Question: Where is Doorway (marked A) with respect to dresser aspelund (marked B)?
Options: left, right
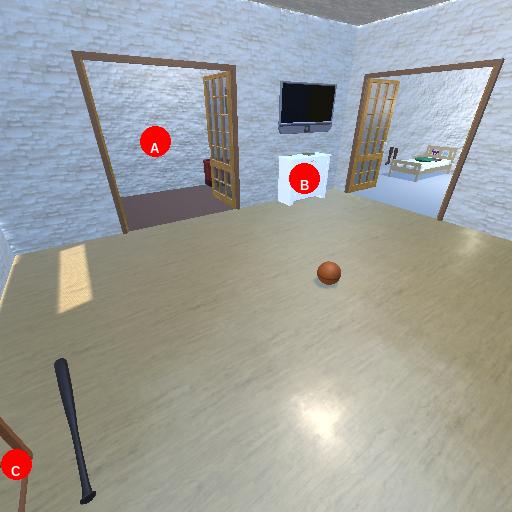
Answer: left